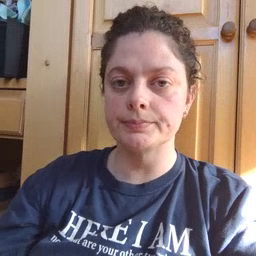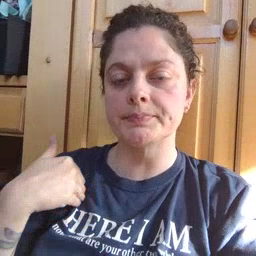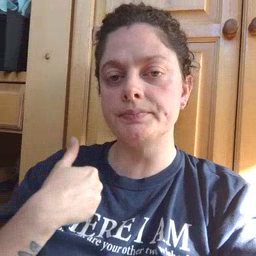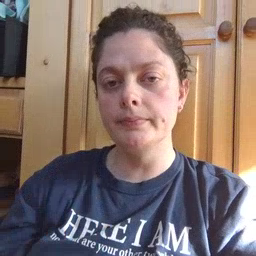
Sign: animal